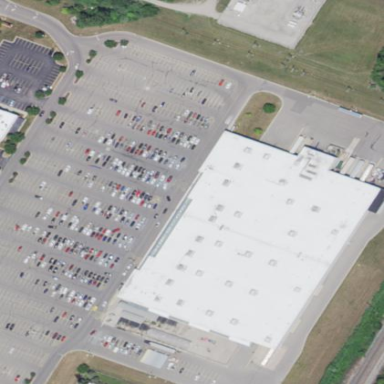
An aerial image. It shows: Supermarket building.